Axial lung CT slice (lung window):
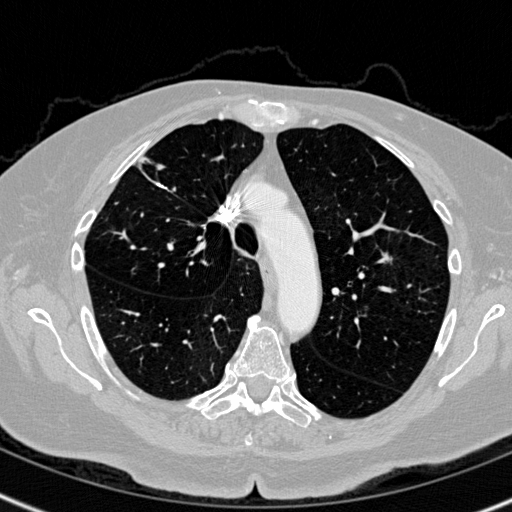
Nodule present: no